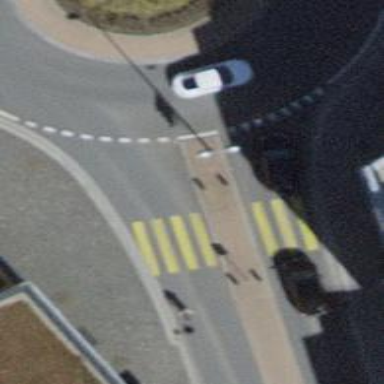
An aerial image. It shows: Uncontrolled crossing on footway with island and markings.